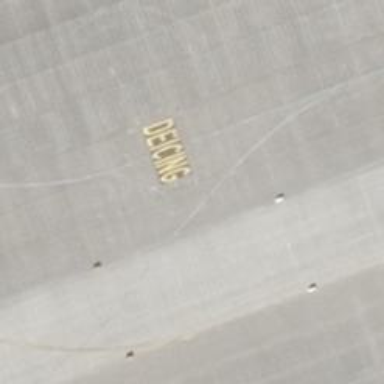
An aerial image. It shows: Taxiway at the airport with concrete surface.